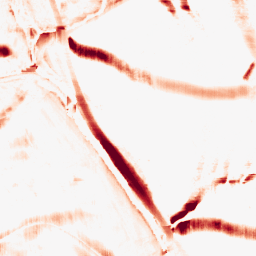
Category: morphological
Decomposition family: morphological_square
Decomposition parameters: operation: opening
size: 20
Upsampling method: sinc_hamming
Upsampling parameters: scale: 2
kernel_size: 4
Upsampling scale: 2